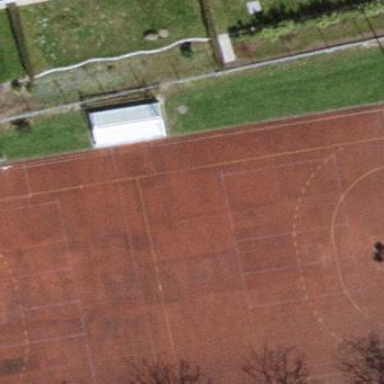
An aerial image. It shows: Multi-sport pitch for leisure and various sports activities.